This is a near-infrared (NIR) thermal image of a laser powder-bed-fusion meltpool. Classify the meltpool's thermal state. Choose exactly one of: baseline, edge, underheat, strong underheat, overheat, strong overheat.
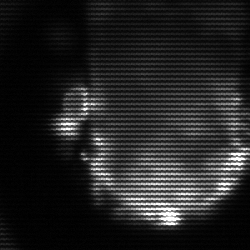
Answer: baseline